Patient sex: M
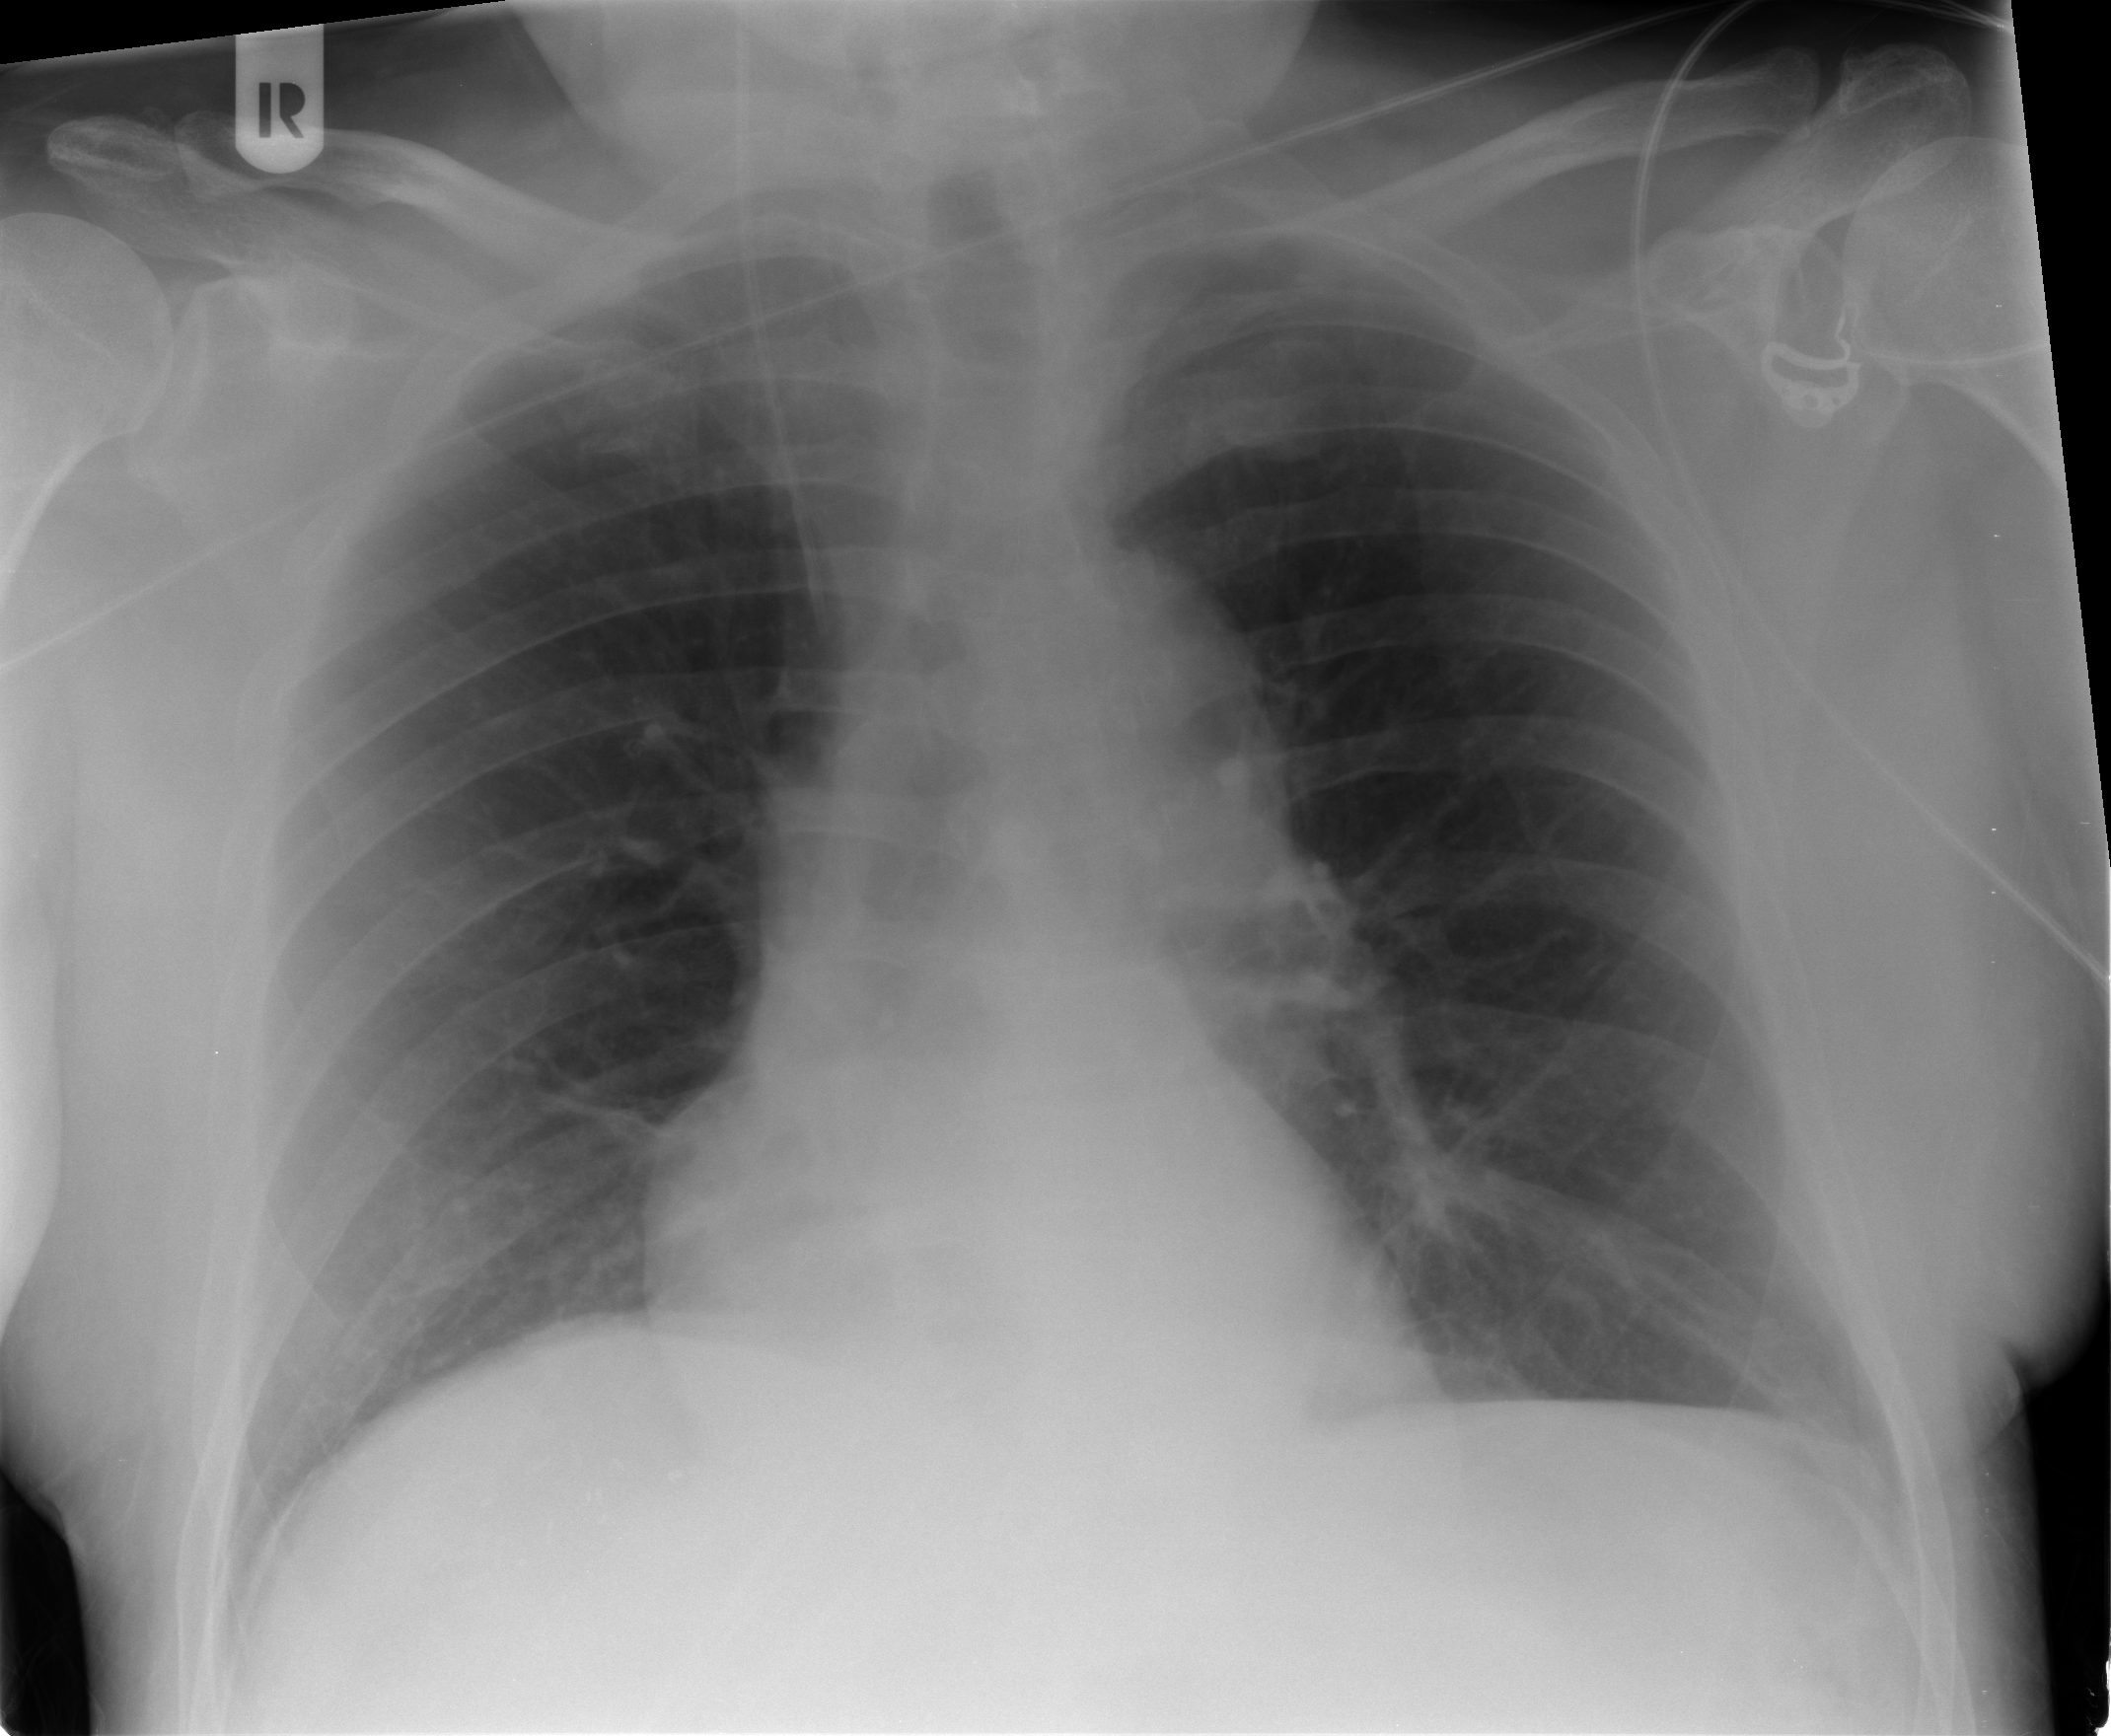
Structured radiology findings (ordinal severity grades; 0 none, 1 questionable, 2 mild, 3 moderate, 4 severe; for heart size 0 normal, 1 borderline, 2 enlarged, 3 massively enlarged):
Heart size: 0
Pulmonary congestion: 0
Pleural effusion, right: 0
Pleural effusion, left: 0
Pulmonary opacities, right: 0
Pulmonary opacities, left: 0
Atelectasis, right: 1
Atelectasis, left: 0